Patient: sex F, age 61
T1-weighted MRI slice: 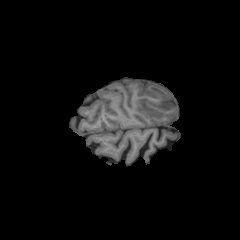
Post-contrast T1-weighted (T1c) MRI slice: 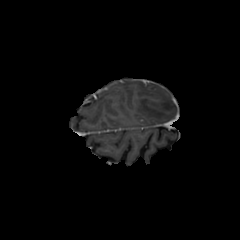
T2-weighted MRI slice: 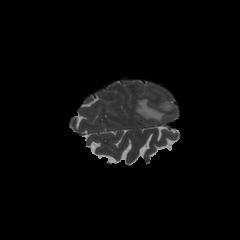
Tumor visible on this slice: yes
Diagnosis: Glioblastoma, IDH-wildtype
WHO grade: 4